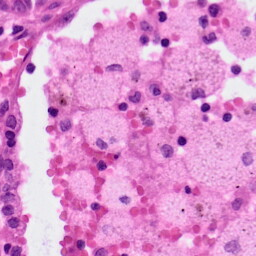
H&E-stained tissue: Lung